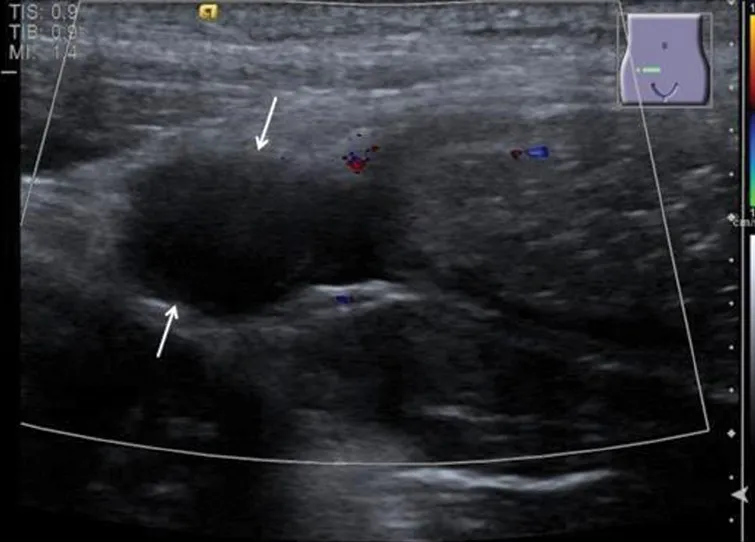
The thickened appendix shows complete loss of the regular bowel layers, in general is hypoechoic (between arrows). There is no marked hyperperfusion of the tissue.
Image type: radiology (ultrasound)